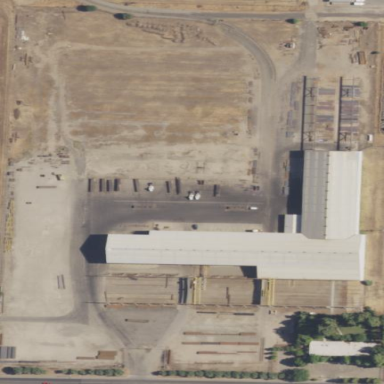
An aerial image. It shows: Warehouse that is being used as second facility.